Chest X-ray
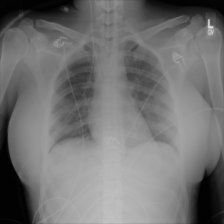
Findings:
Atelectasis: negative
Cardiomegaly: negative
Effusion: negative
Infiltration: negative
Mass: negative
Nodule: negative
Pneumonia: negative
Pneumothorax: negative
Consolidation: negative
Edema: negative
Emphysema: negative
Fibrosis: negative
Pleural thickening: negative
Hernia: negative